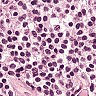
Metastatic tissue present: no